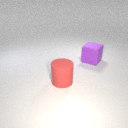
large red rubber cylinder in front of large purple rubber cube